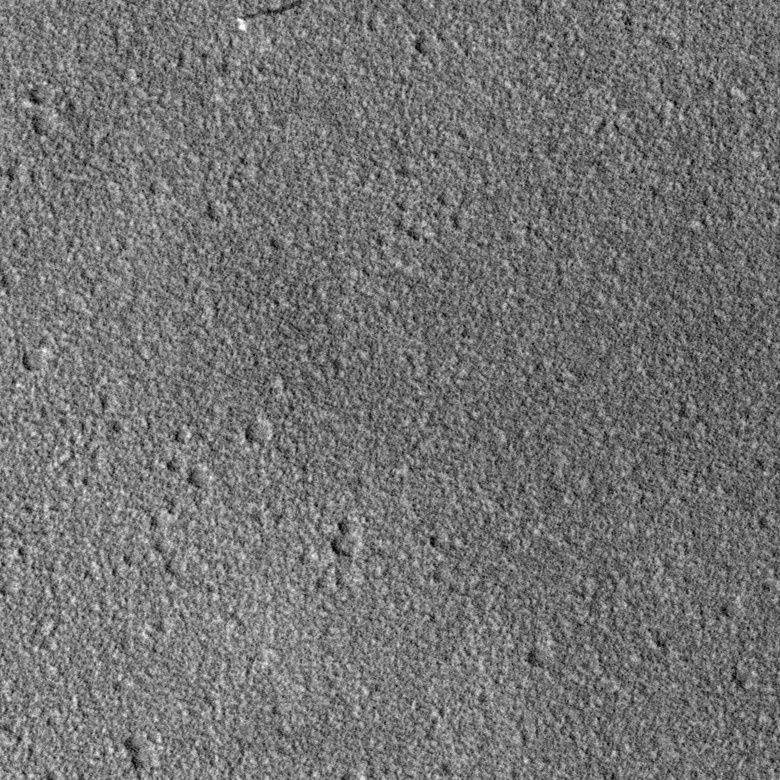
Label: dustdevil